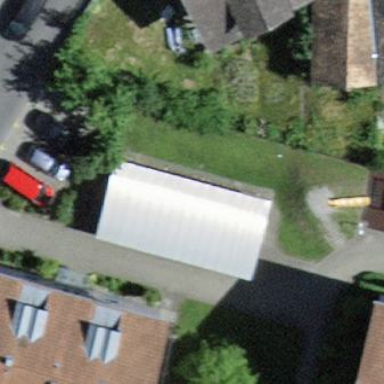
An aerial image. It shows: View of roof of building.